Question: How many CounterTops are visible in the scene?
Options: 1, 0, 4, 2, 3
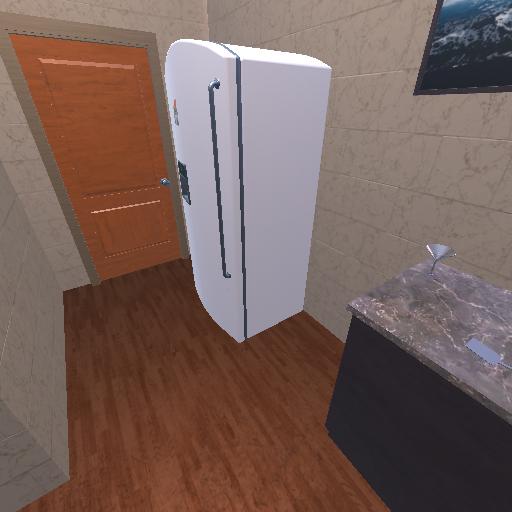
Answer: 1